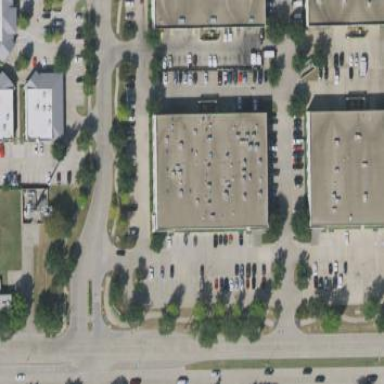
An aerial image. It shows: Commercial building.